Field crop: tomato
Growth stage: 1
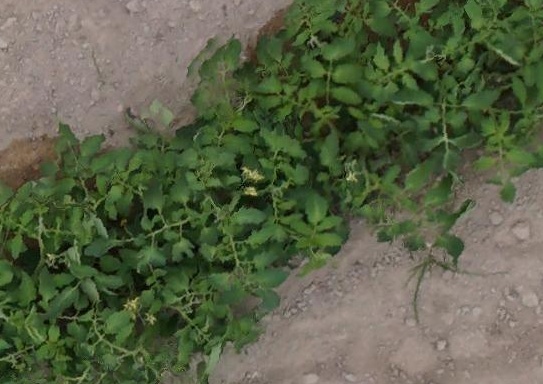
Species: tomato